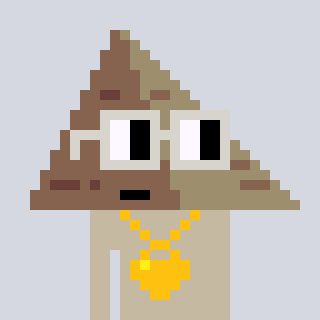
a pixel art character with square light gray glasses, a pyramid-shaped head and a bege-colored body on a cool background